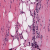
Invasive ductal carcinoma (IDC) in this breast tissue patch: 1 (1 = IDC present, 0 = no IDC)